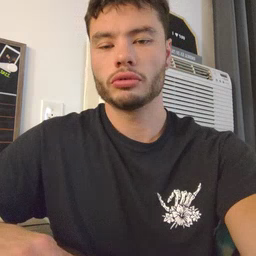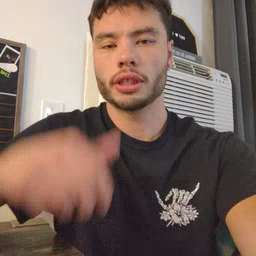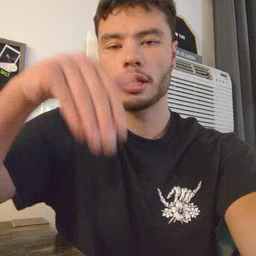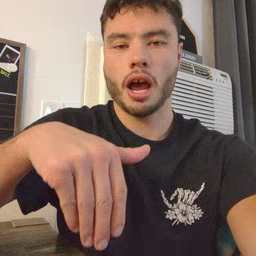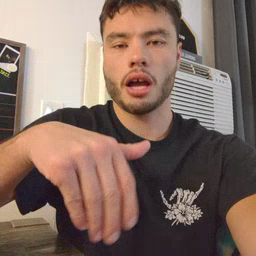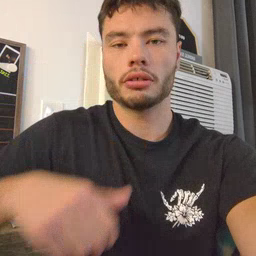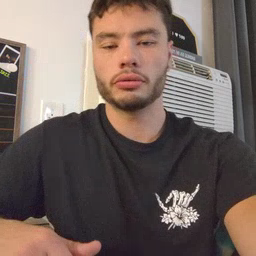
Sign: night